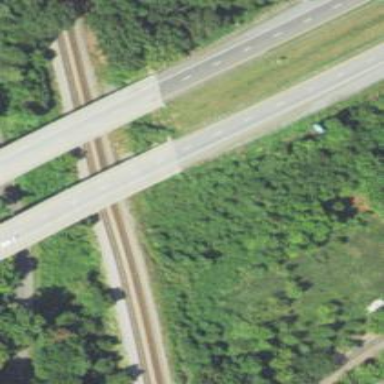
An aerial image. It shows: Bridge over motorway.